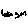
Label: hexagon